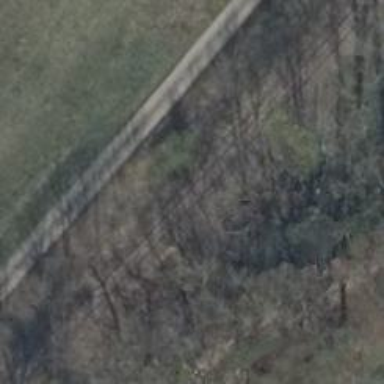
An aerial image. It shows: Solitary milestone along the railway.